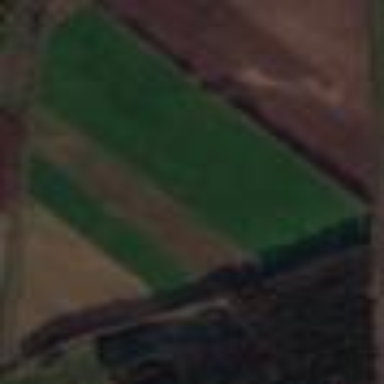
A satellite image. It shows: View of farmland.